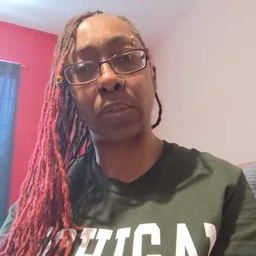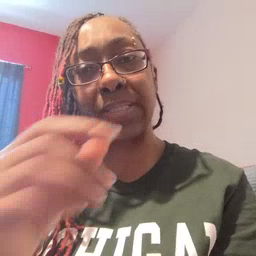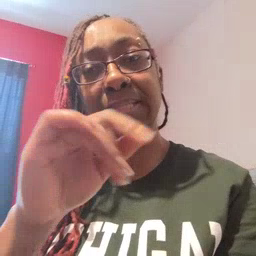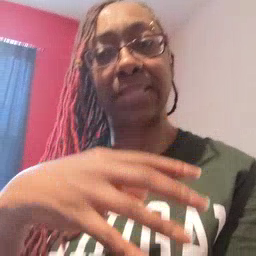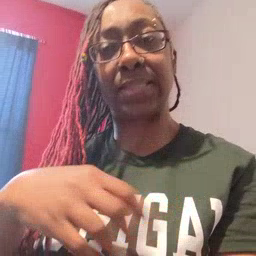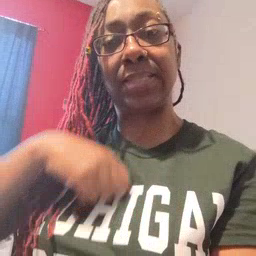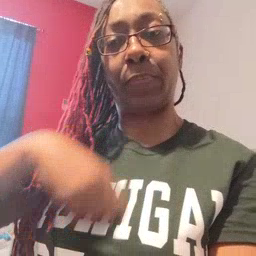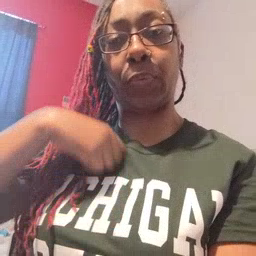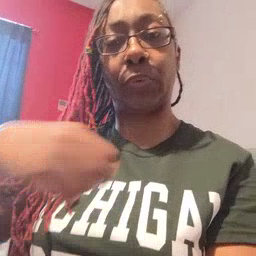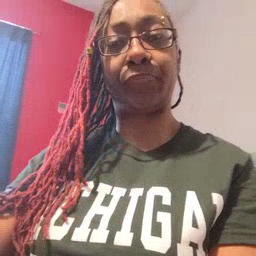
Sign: zipper